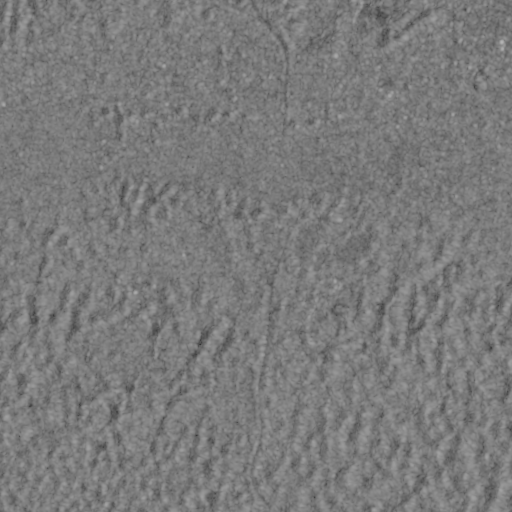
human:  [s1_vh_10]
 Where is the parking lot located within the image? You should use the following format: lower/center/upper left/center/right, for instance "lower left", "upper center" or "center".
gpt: The parking lot is located in the upper right of the image.
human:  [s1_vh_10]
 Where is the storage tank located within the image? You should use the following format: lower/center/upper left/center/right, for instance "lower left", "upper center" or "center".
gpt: The storage tank is located in the upper center of the image.
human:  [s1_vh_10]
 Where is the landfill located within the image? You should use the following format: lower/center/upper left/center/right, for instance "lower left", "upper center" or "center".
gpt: There is no landfill in the image.

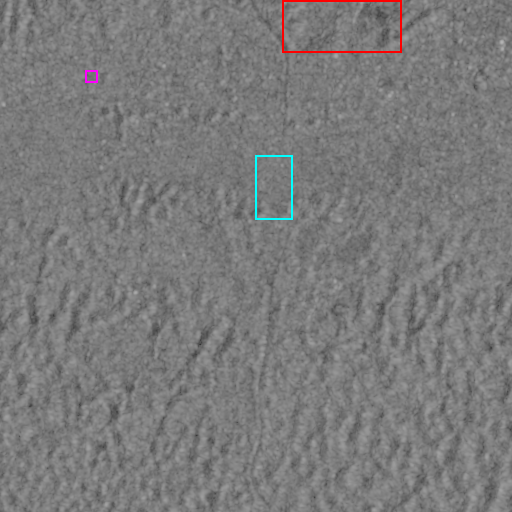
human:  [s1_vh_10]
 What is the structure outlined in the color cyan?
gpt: The structure outlined in cyan is a crop field.
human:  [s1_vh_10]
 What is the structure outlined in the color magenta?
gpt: The structure outlined in magenta is a park.
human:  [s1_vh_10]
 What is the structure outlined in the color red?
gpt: The structure outlined in red is a quarry.
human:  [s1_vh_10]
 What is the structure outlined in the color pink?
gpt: There is no pink outline.